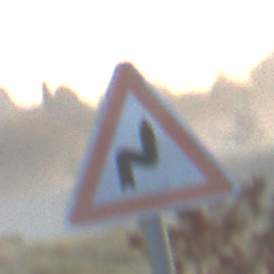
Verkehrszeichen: DoppelkurveRechts
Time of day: Dawn
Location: Outdoor (Nature)
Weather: Clear
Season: NotSpecified
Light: Natural